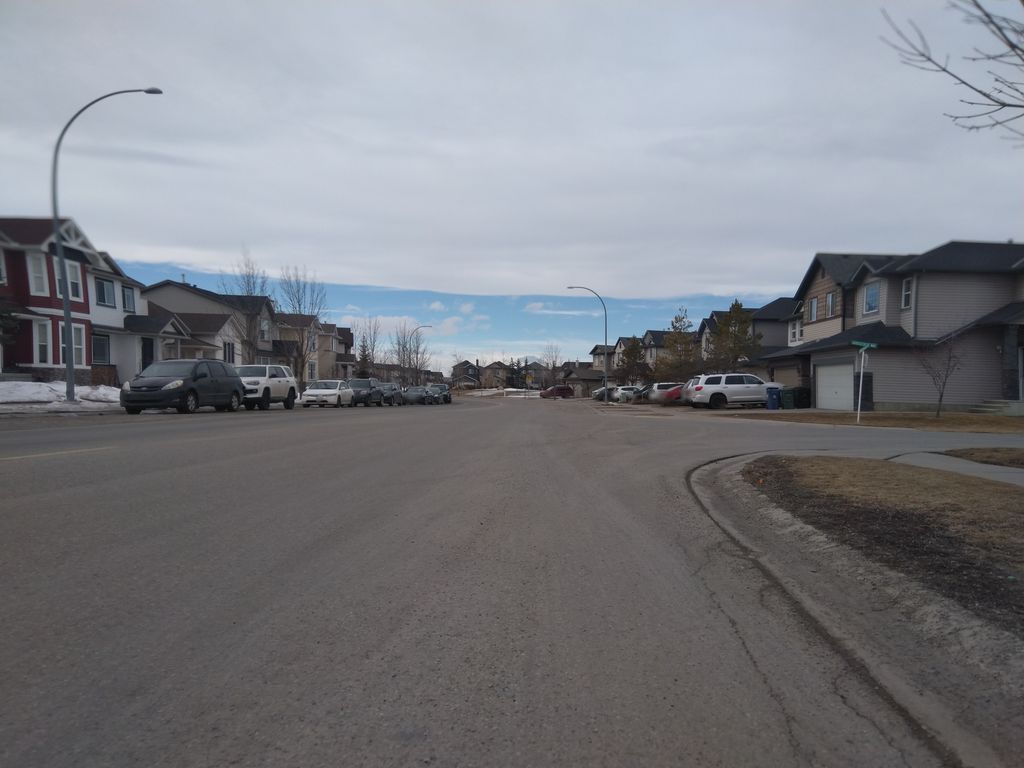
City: calgary